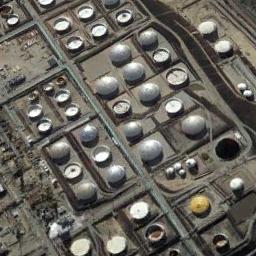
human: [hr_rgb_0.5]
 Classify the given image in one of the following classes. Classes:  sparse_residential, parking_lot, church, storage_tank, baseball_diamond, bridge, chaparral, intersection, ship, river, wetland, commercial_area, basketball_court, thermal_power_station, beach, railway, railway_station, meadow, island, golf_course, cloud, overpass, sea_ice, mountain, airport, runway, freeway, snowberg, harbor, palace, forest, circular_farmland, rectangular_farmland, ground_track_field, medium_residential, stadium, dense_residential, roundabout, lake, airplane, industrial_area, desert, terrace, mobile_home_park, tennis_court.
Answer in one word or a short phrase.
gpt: storage_tank